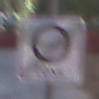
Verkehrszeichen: EndeUmweltzone
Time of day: MorningAfternoon
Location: Outdoor (Urban)
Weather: Clear
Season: NotSpecified
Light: Natural